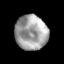
Tissue: prostate
Cell type: Epithelial cells
Senescence score: 0.3564
Nuclear area (px): 1111
Mean DAPI intensity: 159.28